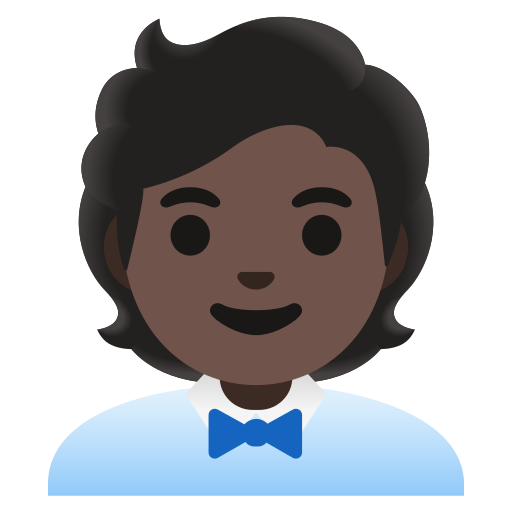
Emoji: 🧑🏿‍💼